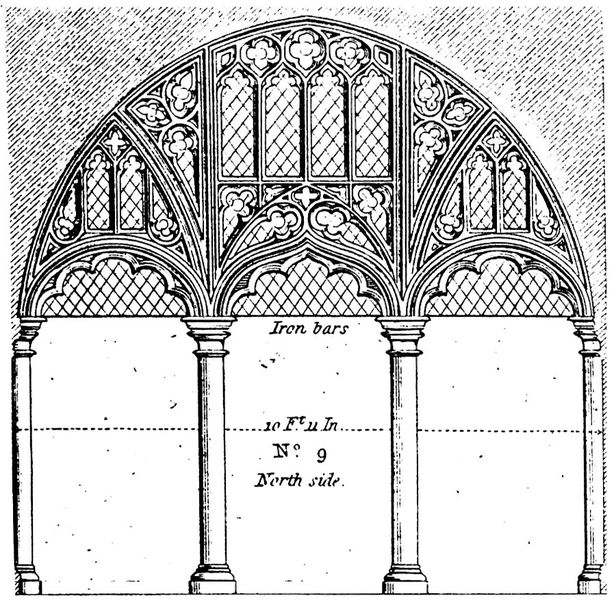
Titel: Kathedrale, Norwich/Norfolk
Standort: Norwich (EU - GB)
Schlagwörter: fenster, frankreich, pfeiler, schwarz, skizze, säulen, weiss, zeichnung, masse, architektur, gitter, kirche, england, gotik, rund, schrift, bogen, spitz, bögen, eisen, kreuz, druck, schraffur, schwarzweiß, entwurf, kapitell, kreuze, rosette, romanik, träger, englisch, rosetten, frankrecih, nordseite, iron, iron bars, north side, no 9, bars